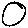
Label: circle